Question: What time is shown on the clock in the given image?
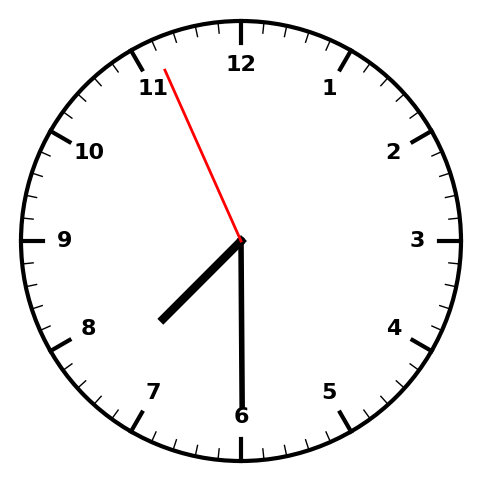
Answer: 07:29:56